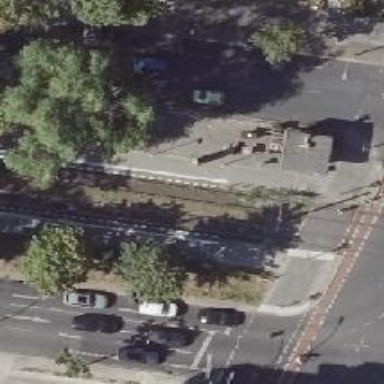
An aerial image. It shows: Tram stop position for public transport.